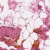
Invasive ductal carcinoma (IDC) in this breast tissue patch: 0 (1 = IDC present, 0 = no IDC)